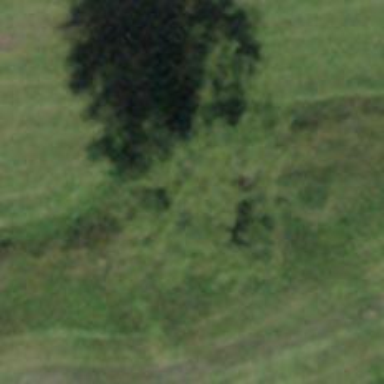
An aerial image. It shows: Landmark tree with needle-leaved deciduous foliage.